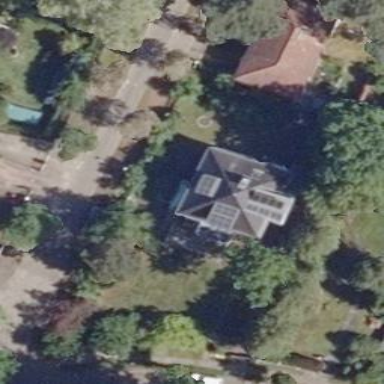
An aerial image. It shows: Detached building with pyramidal roof shape.